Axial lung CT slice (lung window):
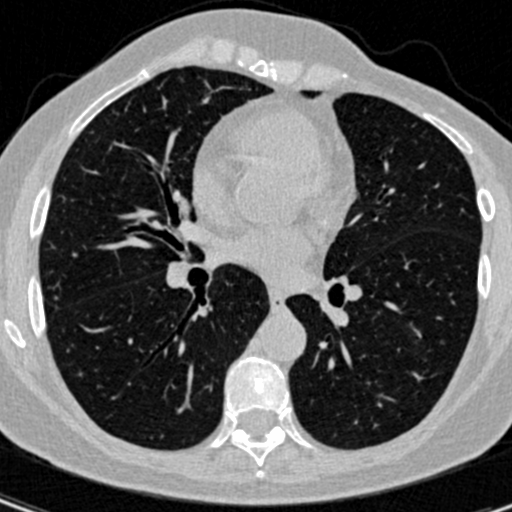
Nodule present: yes
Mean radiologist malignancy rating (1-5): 2